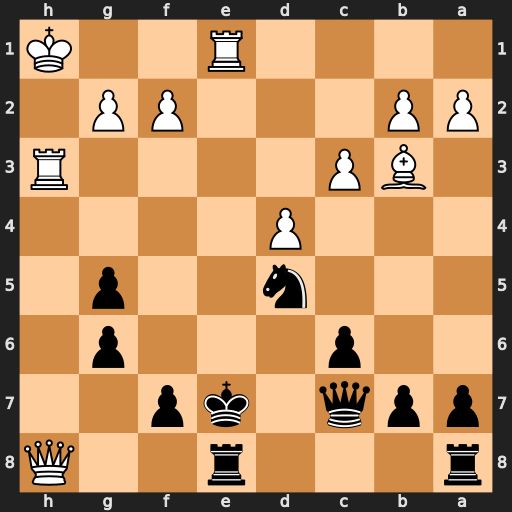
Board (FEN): r3r2Q/ppq1kp2/2p3p1/3n2p1/3P4/1BP4R/PP3PP1/4R2K
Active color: b
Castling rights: -
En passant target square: -
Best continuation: Kd7 Rxe8 Rxe8 Qxe8+ Kxe8